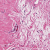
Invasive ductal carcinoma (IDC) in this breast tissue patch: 0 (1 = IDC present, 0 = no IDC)